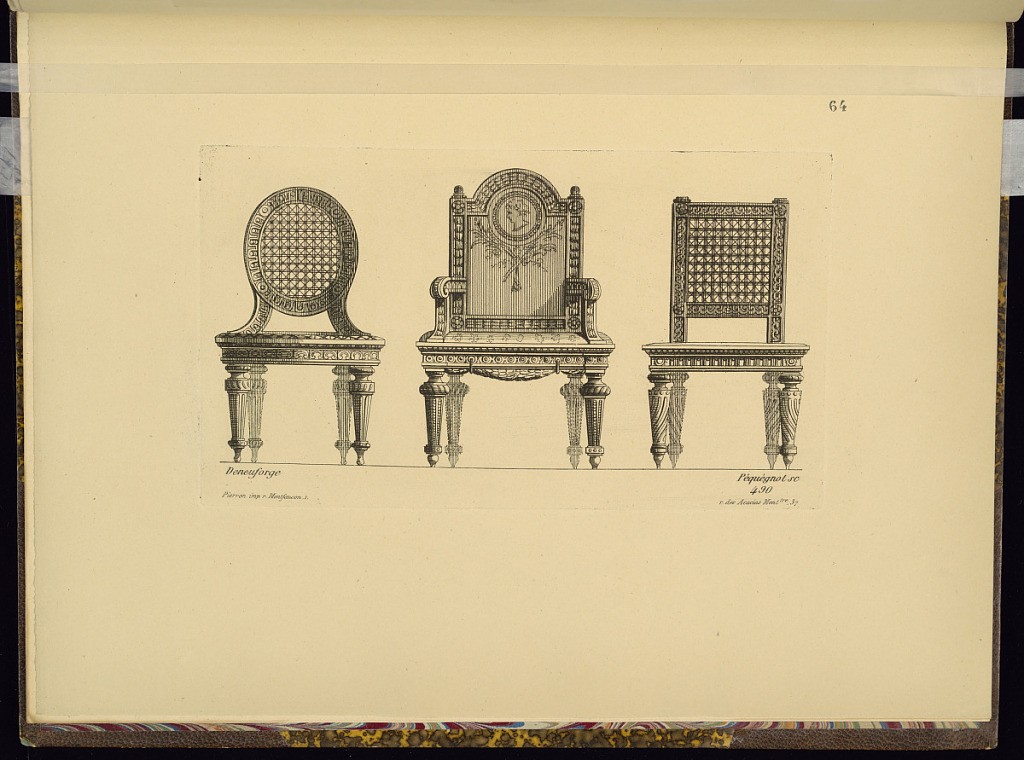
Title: Three Chair Designs
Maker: Jean-François de Neufforge, Flemish, 1714 – 1791
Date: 1849–66
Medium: Etching on paper
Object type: Print
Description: Three designs for chairs with carved frames featuring fluting, repeat moldings, leaves, a profile roundel, wave pattern, gadrooning, laurel leaf festoon, rosettes, acorn finials, and tapered legs. The two outer chairs are cane backed. The plate is signed with the printmaker, publisher, and original designer, and numbered